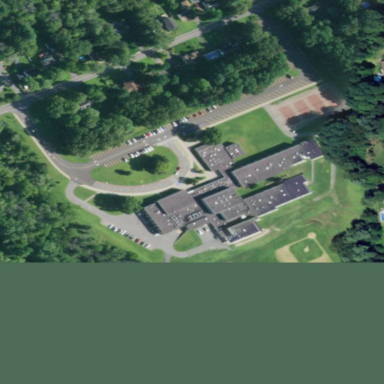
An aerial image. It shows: School.